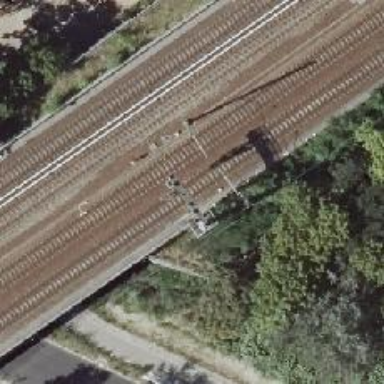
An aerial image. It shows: Railway signal.